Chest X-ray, AP view. Patient: 80 years old, sex M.
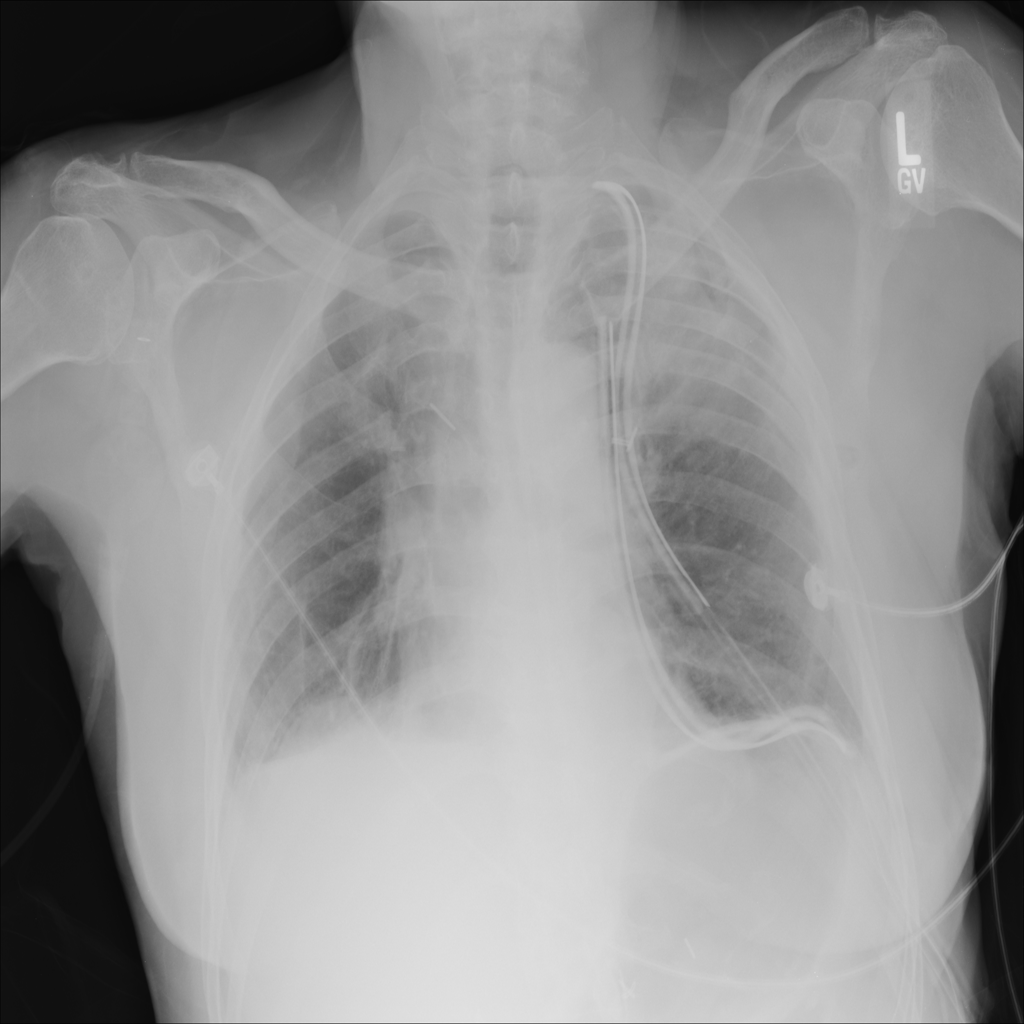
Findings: No Finding